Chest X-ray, PA view. Patient: 49 years old, sex F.
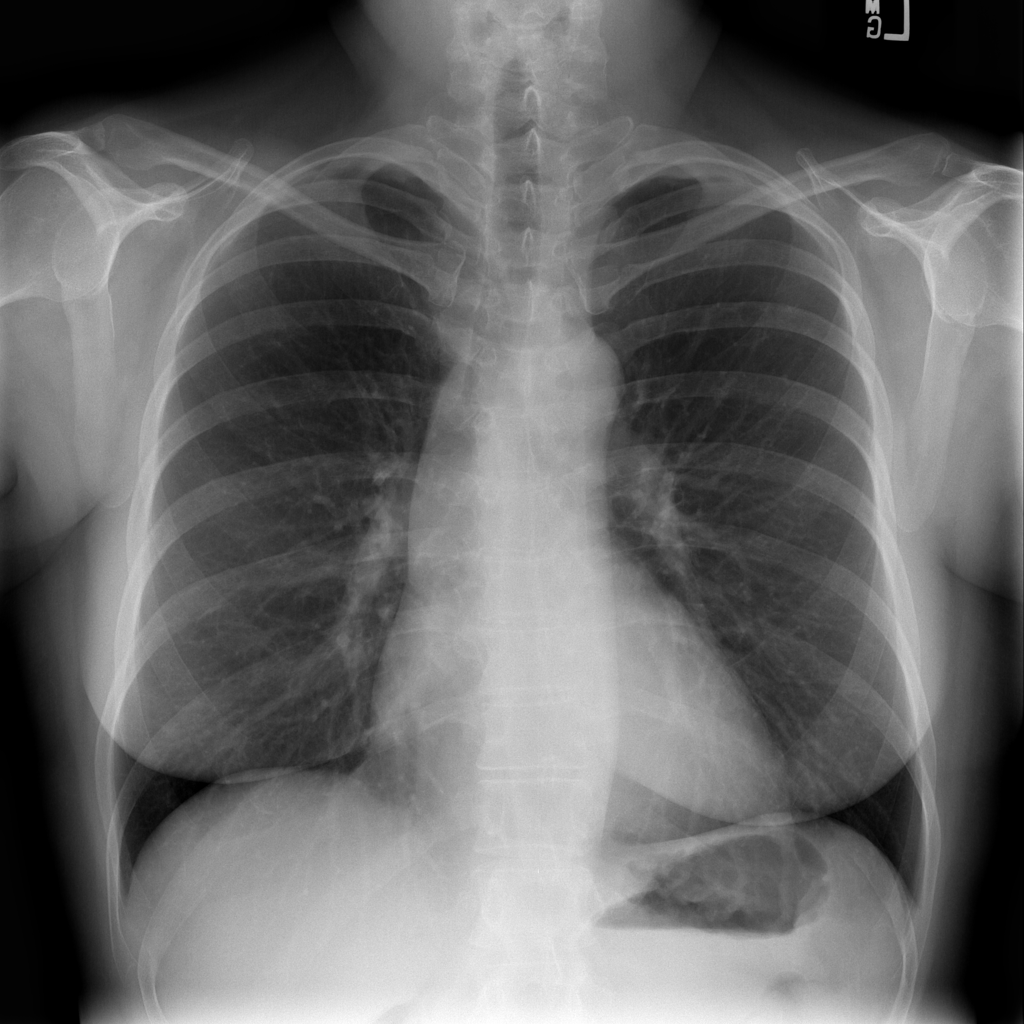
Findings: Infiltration